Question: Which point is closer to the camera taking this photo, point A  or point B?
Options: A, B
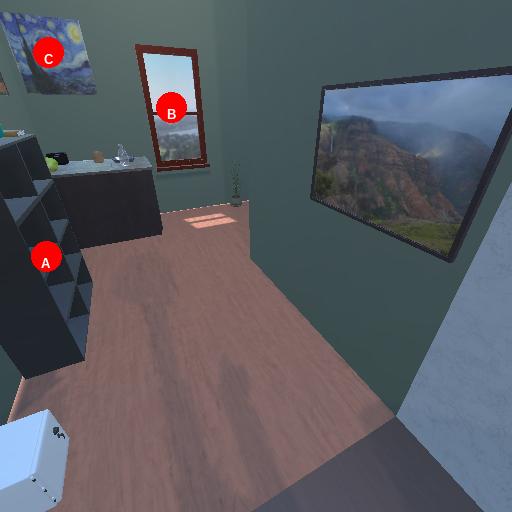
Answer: A